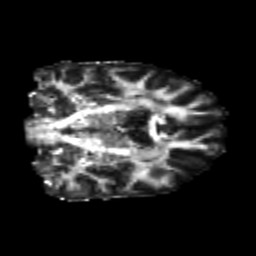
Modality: FA
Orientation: coronal
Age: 24
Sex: female
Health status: healthy
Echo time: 0.074 s